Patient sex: F
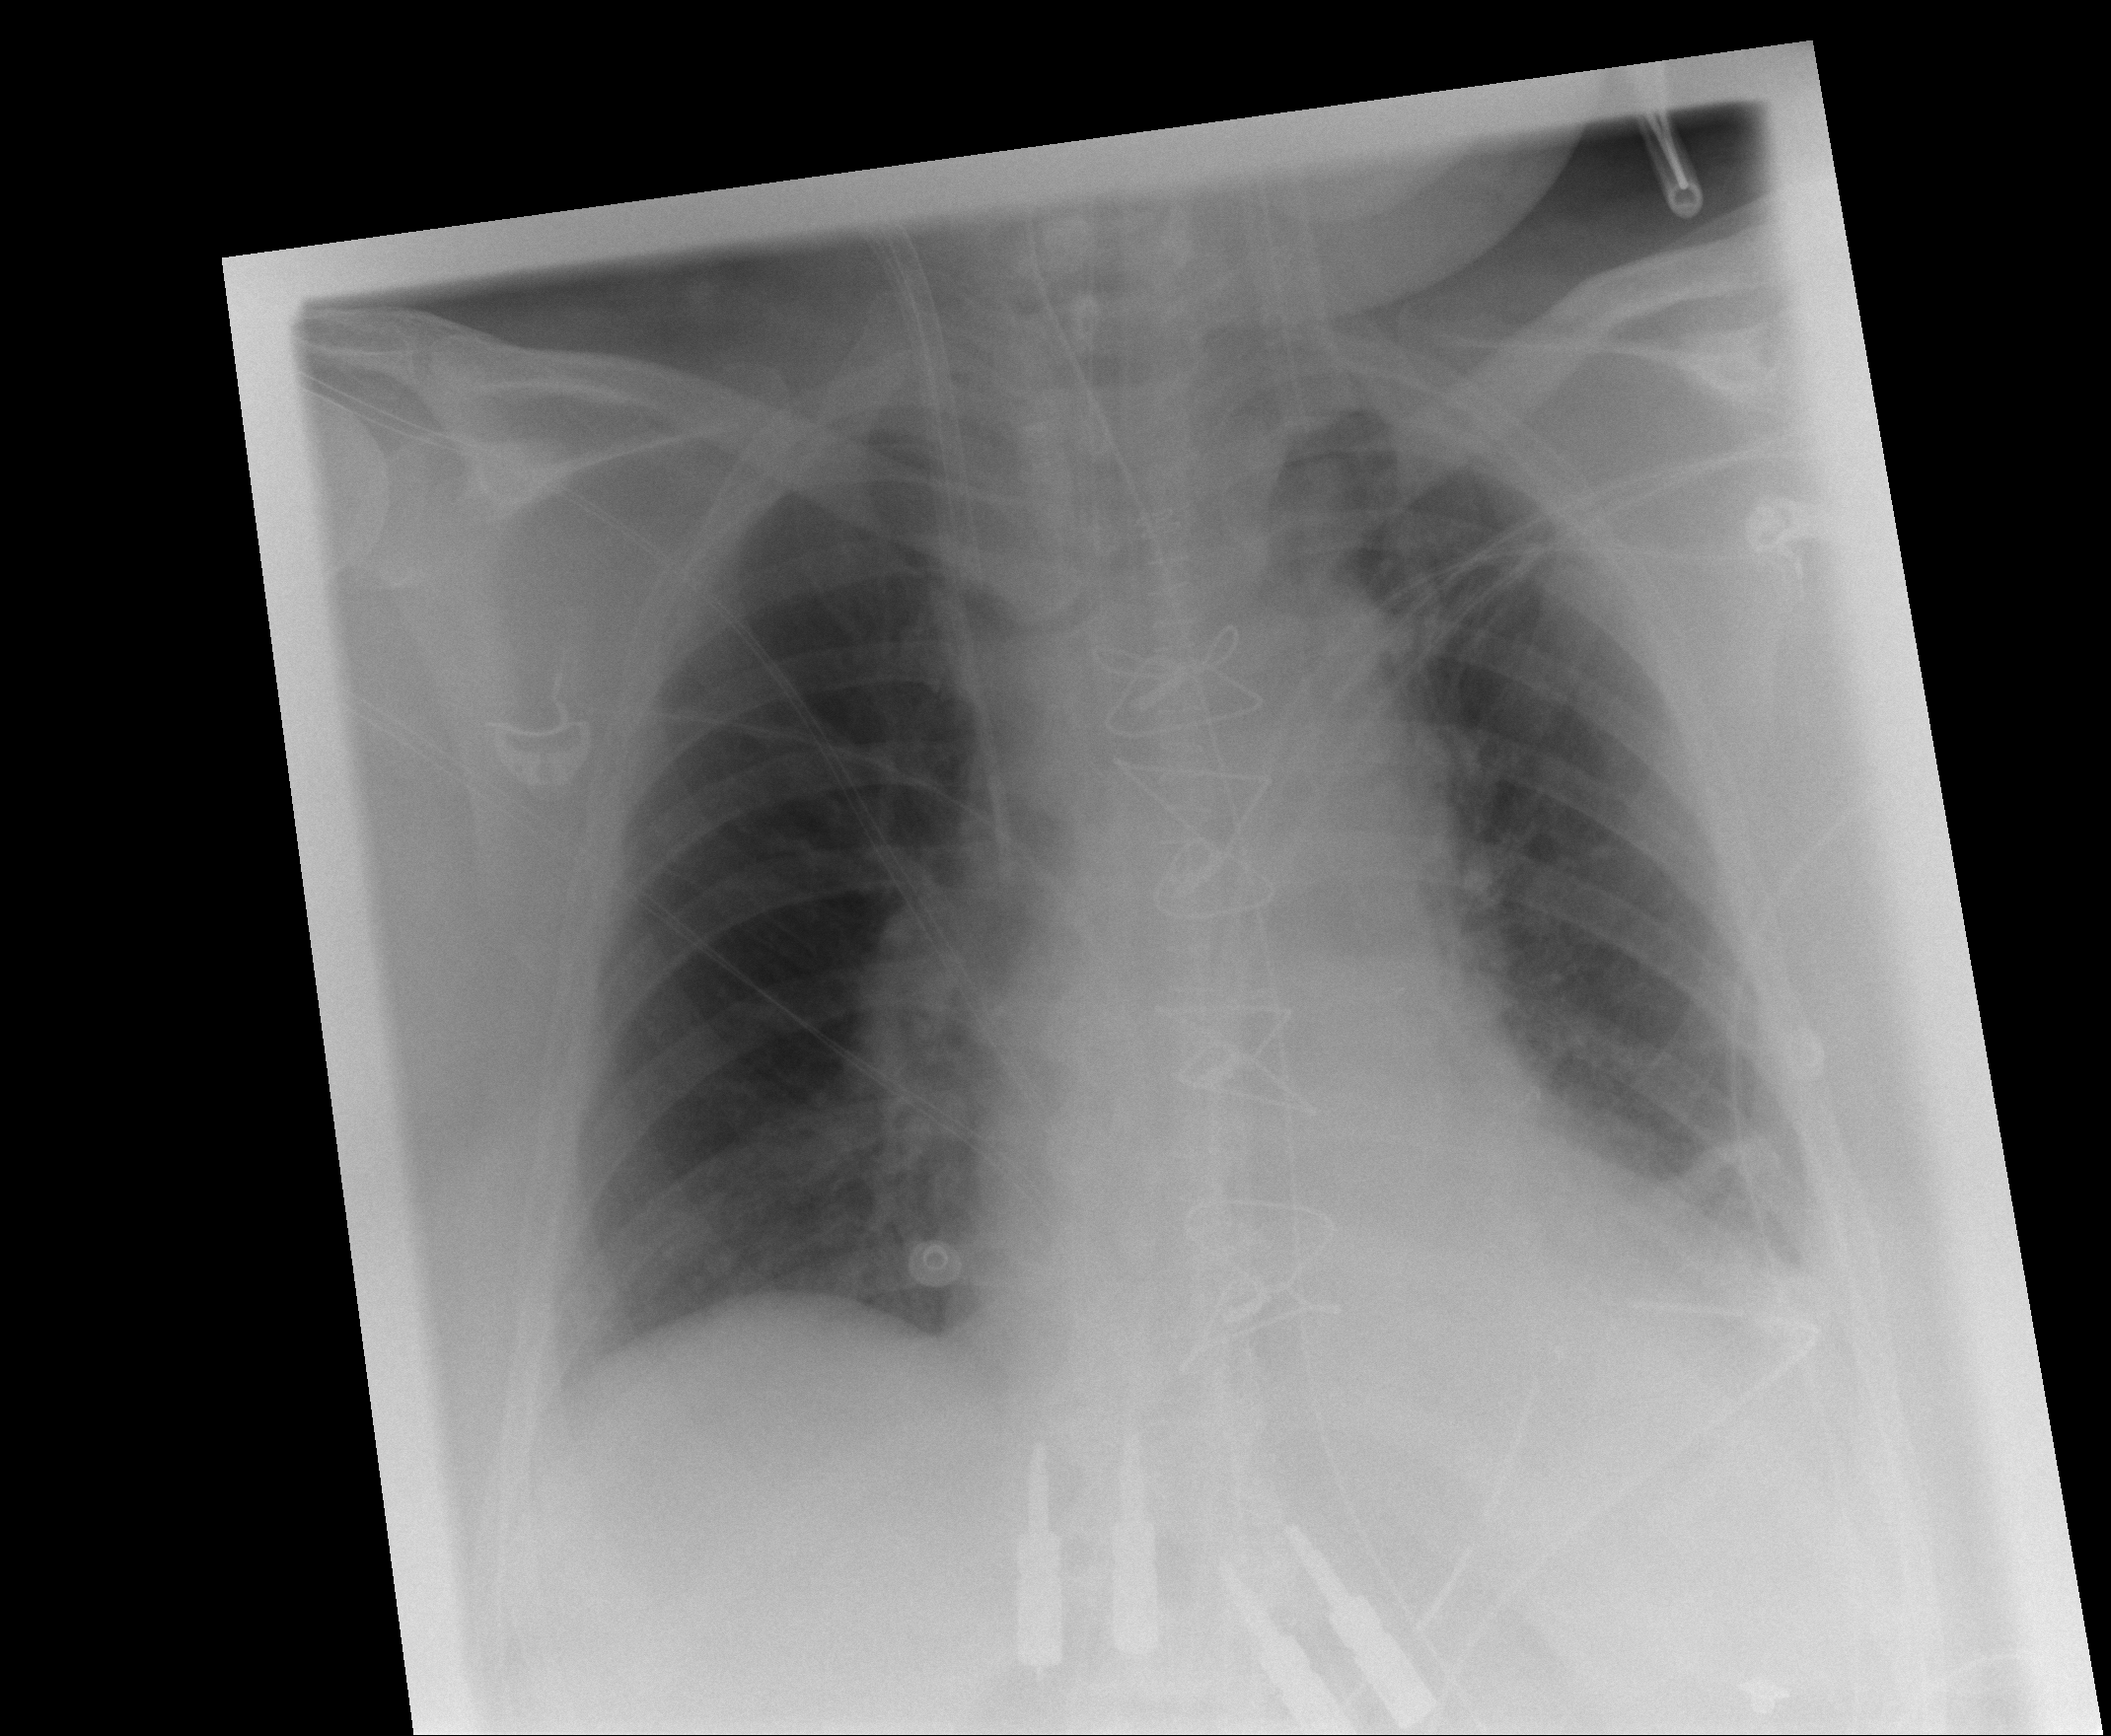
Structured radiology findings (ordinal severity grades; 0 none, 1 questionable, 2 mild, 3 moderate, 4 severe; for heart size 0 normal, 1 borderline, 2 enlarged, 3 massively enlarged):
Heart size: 0
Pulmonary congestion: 0
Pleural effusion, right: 0
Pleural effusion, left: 1
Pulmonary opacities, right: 0
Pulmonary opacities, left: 0
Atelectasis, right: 0
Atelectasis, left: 0